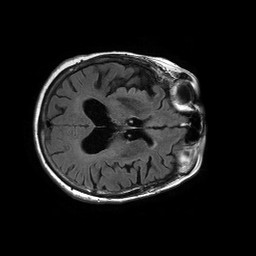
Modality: FLAIR
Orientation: axial
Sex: female
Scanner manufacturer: philips
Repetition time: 11 s
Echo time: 0.125 s